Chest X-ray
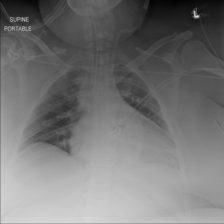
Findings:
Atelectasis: positive
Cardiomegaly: negative
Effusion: negative
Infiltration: negative
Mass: negative
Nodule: negative
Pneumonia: negative
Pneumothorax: negative
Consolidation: negative
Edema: negative
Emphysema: negative
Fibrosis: negative
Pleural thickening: negative
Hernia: negative